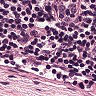
Metastatic tissue present: no